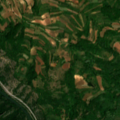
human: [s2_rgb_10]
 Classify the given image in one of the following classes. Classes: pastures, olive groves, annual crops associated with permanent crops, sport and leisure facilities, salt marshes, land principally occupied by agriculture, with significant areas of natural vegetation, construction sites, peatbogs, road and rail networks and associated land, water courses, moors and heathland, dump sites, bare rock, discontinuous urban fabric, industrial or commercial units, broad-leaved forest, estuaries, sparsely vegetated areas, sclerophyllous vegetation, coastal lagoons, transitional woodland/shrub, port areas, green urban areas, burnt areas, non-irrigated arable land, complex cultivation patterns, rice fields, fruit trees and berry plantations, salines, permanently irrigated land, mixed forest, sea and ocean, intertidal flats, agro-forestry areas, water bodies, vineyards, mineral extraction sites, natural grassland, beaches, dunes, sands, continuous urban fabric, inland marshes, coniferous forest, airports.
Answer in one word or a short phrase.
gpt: complex cultivation patterns, land principally occupied by agriculture, with significant areas of natural vegetation, broad-leaved forest, transitional woodland/shrub